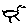
Label: bird